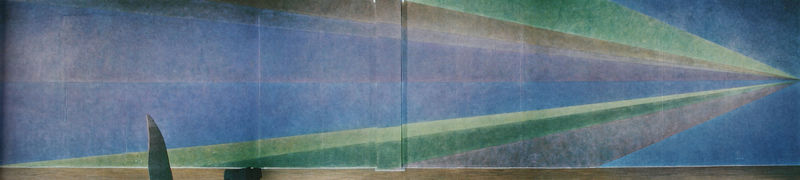
Titel: Installation Musée St. Pierre, Lyon - Lines from the right side to mid-points of the left side of the wall
Künstler: Sol Lewitt
Standort: Lyon
Institution: Musée St. Pierre
Schlagwörter: blau, grün, braun, wand, boden, perspektive, abstrakt, farben, modern, lila, abstraktion, fluchtpunkt, wandbild, pfeil, länge, schnittpunkt, gräün